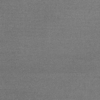
Label: dusty